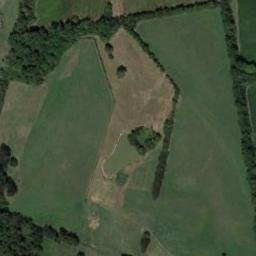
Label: meadow